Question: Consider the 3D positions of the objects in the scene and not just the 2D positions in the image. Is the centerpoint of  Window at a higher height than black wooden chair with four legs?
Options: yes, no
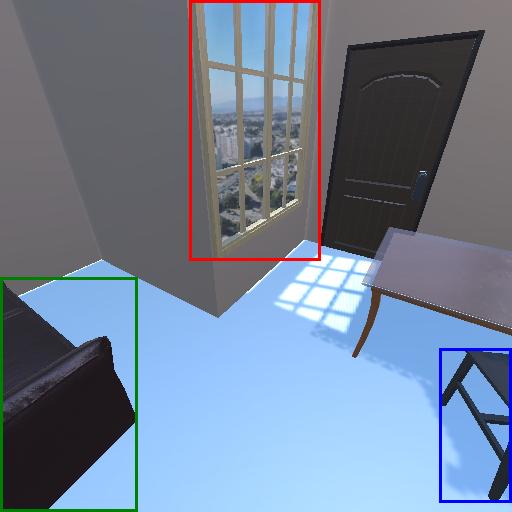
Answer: yes